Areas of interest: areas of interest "School"
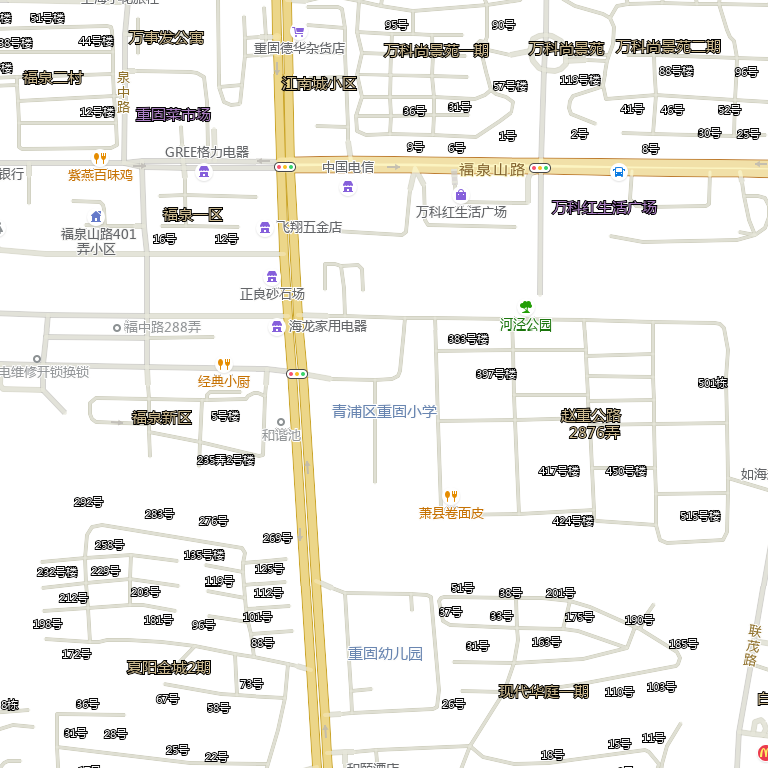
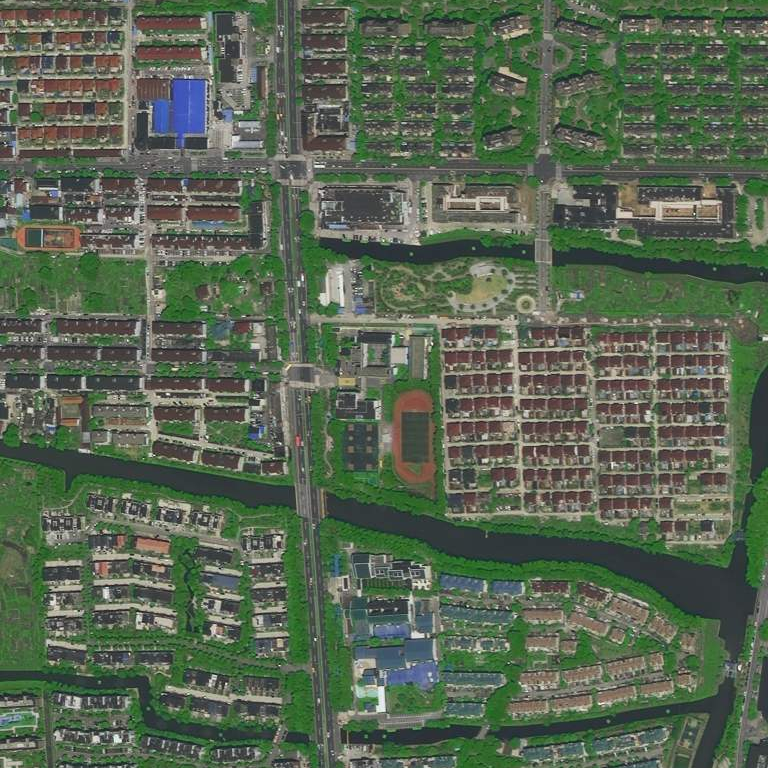